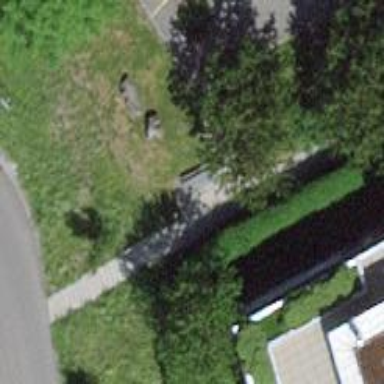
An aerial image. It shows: Set of steps on the road.